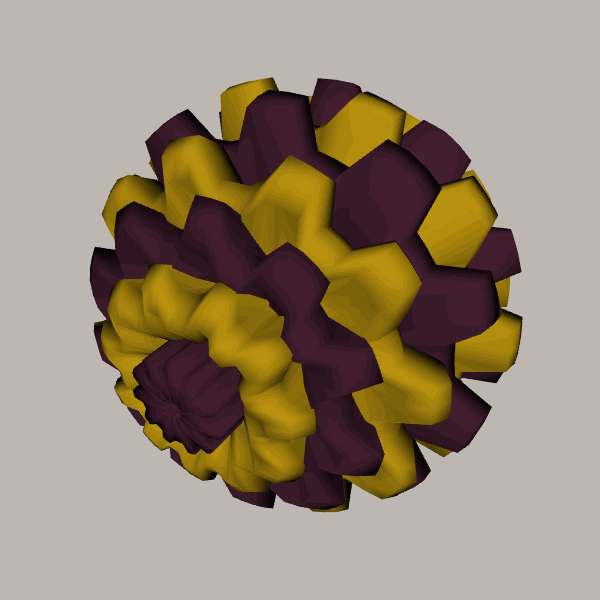
Background: light